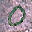
Label: 0